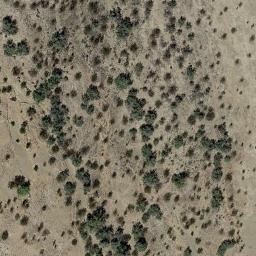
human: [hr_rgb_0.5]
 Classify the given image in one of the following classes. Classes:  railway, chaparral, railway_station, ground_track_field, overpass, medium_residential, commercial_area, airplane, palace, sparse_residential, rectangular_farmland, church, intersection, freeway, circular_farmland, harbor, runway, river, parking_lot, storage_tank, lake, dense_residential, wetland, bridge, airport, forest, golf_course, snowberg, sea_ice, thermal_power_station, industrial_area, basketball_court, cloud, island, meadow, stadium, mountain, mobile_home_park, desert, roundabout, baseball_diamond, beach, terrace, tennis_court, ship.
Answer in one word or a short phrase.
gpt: chaparral